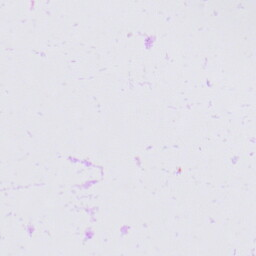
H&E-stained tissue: Prostate